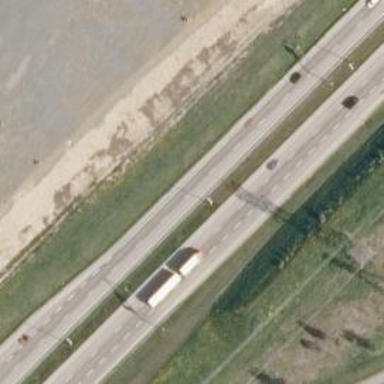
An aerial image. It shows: Asphalt trunk highway.